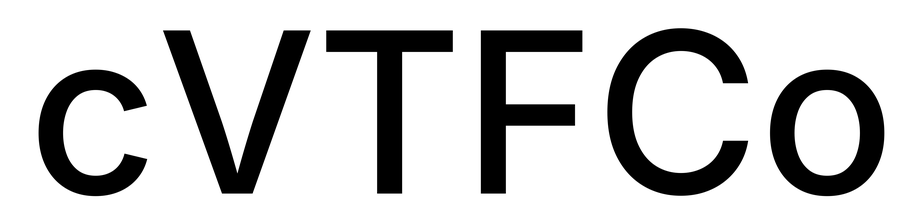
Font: Inter_Medium